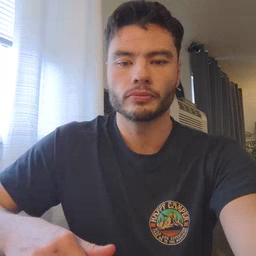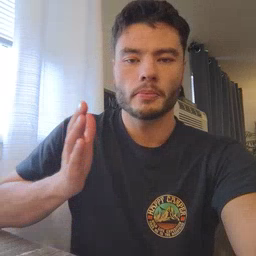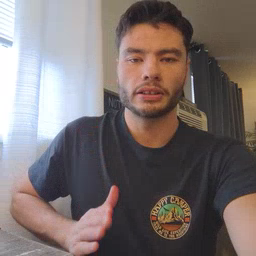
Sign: beside